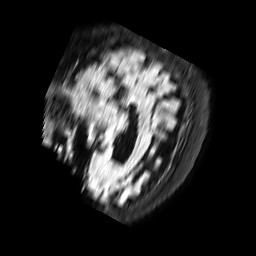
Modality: FLAIR
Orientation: sagittal
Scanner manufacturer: philips
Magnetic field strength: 1.5 T
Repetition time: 6 s
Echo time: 0.1025 s